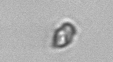
Label: Heterocapsa_rotundata